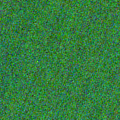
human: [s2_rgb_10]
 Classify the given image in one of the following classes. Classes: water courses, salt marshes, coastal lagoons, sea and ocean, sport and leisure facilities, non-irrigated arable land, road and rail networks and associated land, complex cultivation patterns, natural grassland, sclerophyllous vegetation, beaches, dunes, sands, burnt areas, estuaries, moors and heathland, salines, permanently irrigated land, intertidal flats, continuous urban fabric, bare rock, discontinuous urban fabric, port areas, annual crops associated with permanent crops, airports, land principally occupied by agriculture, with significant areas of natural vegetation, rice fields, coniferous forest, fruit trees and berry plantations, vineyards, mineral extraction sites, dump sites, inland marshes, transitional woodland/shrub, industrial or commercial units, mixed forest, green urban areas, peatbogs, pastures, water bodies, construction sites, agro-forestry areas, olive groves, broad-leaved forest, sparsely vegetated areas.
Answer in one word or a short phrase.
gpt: sea and ocean